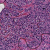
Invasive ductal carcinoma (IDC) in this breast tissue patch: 1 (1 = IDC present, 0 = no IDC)